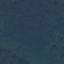
Land use / land cover: Forest